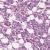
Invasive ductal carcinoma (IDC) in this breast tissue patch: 1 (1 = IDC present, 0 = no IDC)